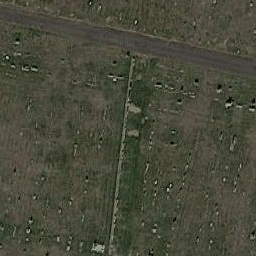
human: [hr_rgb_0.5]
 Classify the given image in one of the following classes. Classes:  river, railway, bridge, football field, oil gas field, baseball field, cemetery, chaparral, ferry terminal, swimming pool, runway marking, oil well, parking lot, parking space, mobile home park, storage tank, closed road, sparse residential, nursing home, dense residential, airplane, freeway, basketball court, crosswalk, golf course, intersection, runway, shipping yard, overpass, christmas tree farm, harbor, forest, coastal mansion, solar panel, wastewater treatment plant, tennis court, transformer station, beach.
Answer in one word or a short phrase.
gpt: cemetery